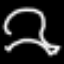
Label: frog